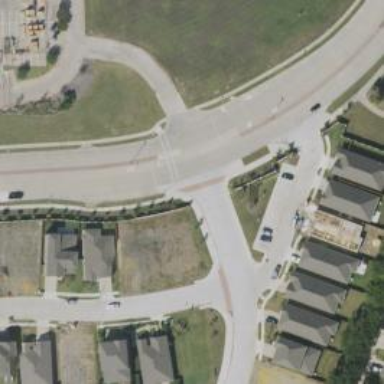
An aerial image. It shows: Tertiary road with separate sidewalks.